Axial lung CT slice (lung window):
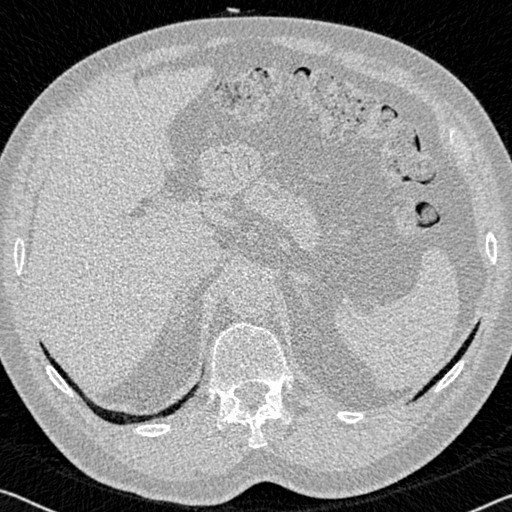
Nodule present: no